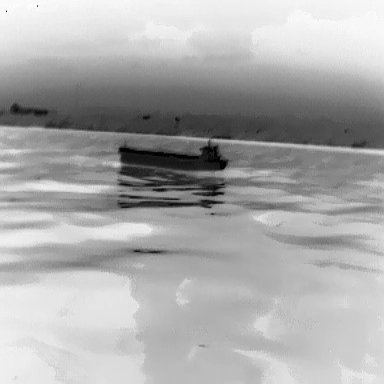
There is a liner in the infrared image.